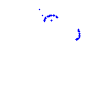
Particle: kaon